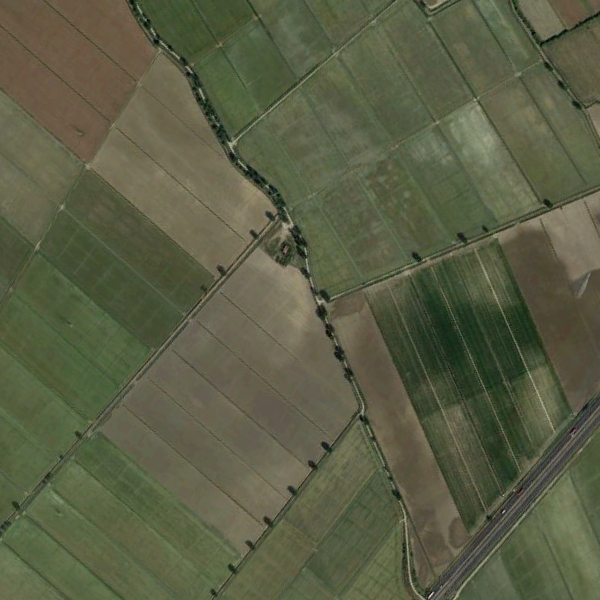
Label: Farmland